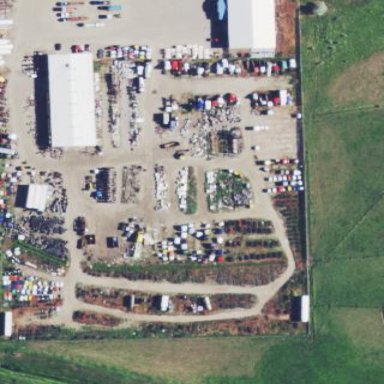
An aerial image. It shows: Scrap yard situated in industrial area.